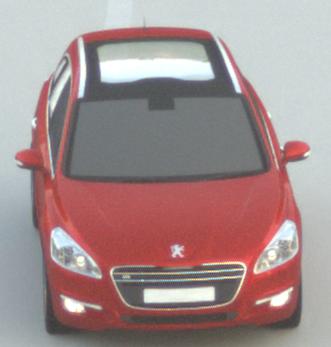
Make: Peugeot
Model: 508 SW 120 VTi
Detailed model: 508 (I) SW
Model produced from: 2011/03
Model produced until: 2014/05
Doors: 5
Color: red
Road condition: dry road
Daytime: sunrise or sunset
Contrast: low contrast